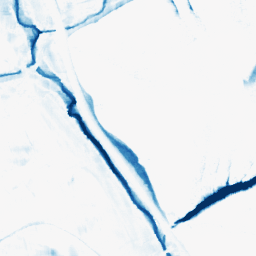
Category: morphological
Decomposition family: morphological_square
Decomposition parameters: operation: closing
size: 15
Upsampling method: regularized
Upsampling parameters: scale: 2
lambda_reg: 0.001
Upsampling scale: 2